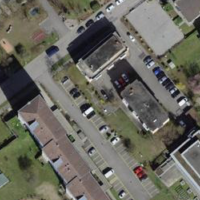
EUNIS habitat code: 54
Species observed at this site:
Lotus corniculatus
Campanula trachelium